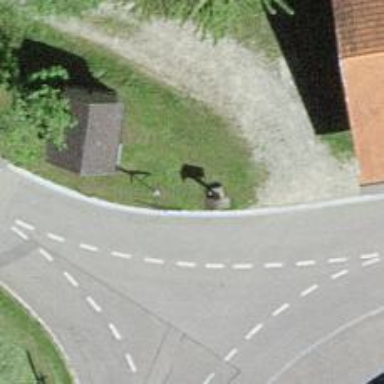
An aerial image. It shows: Historic wayside cross.